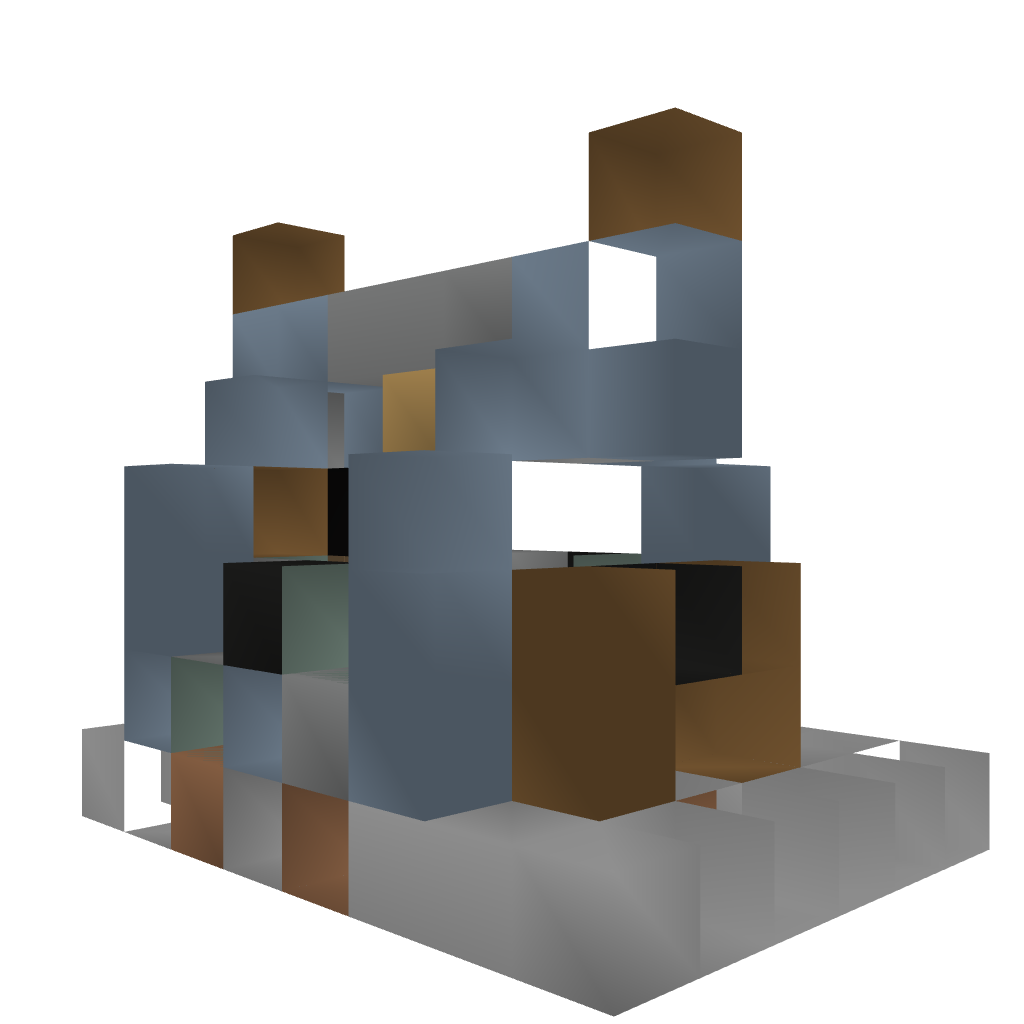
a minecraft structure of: Small House